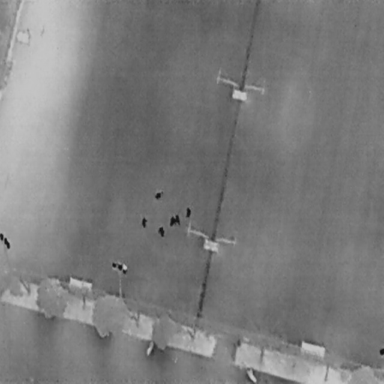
There are six People in the infrared image.